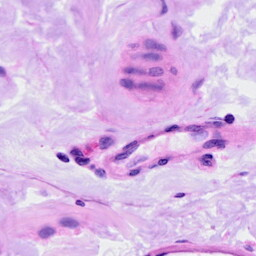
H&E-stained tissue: Ovarian